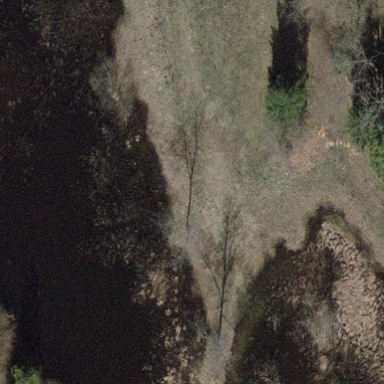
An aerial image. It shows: Pond with natural water.